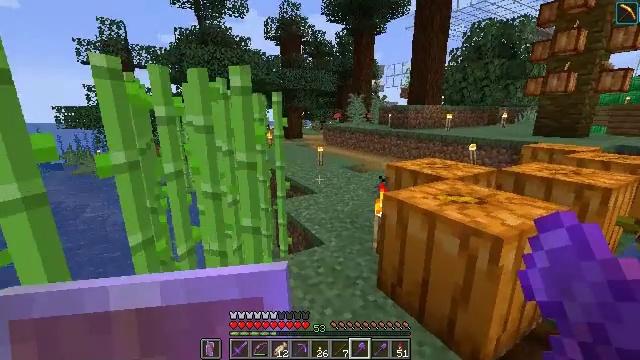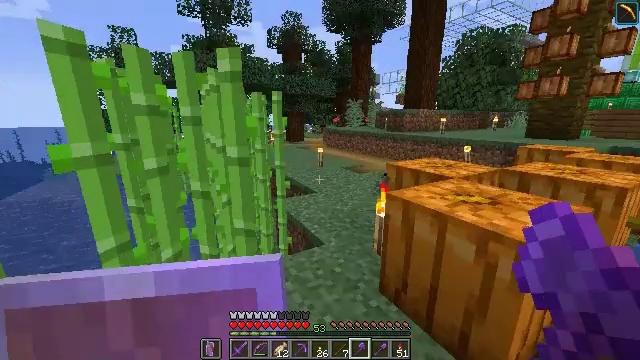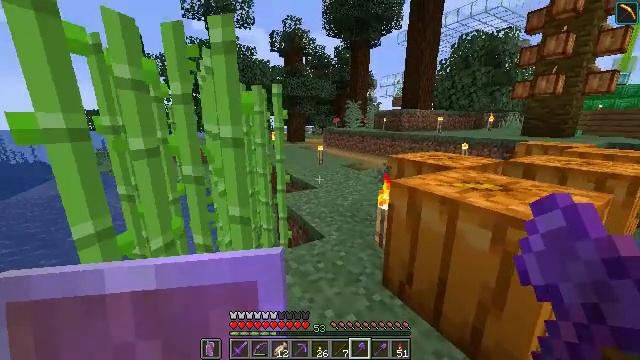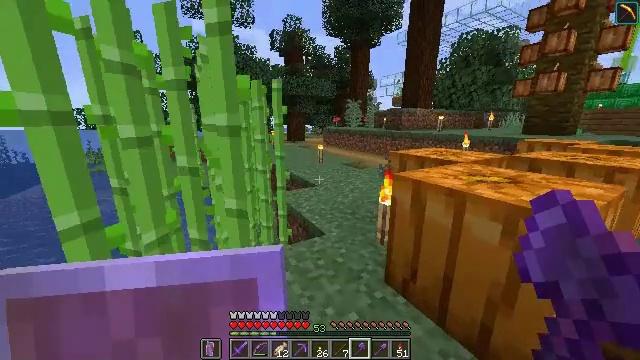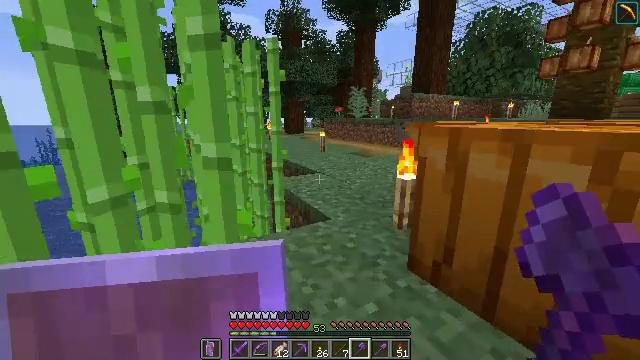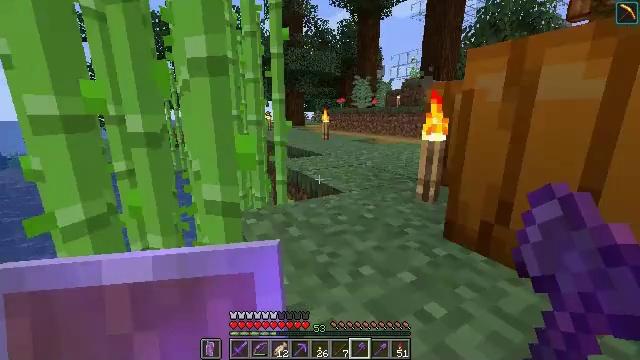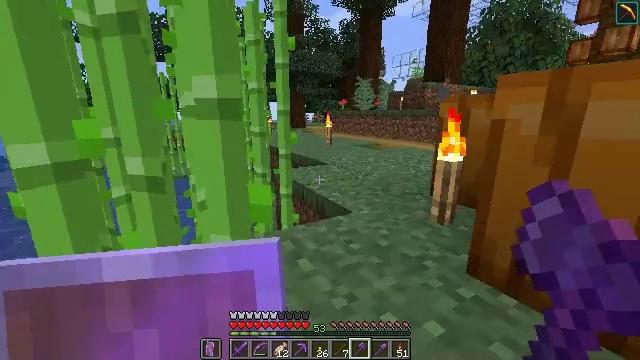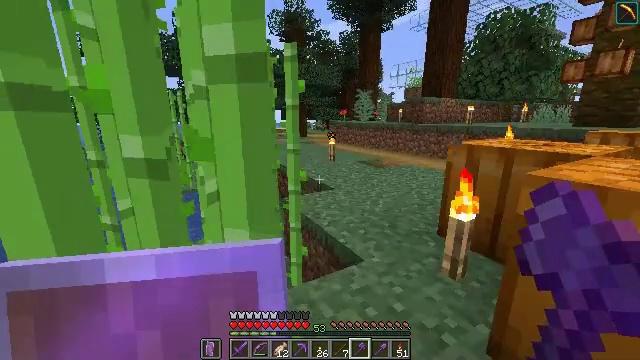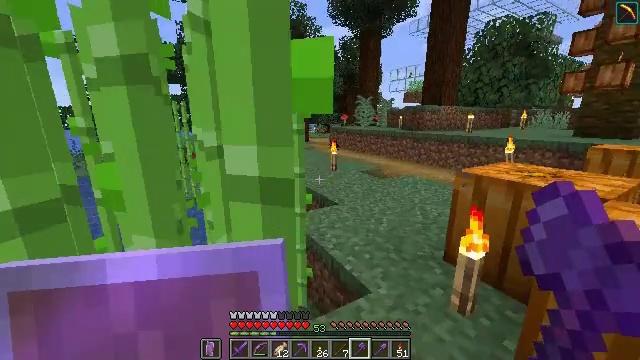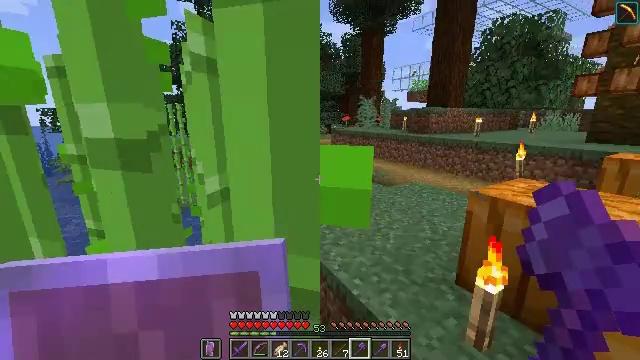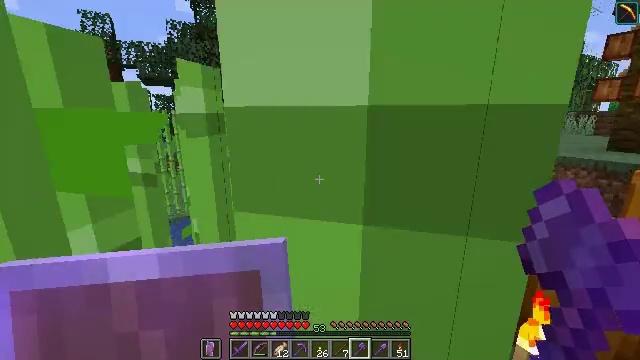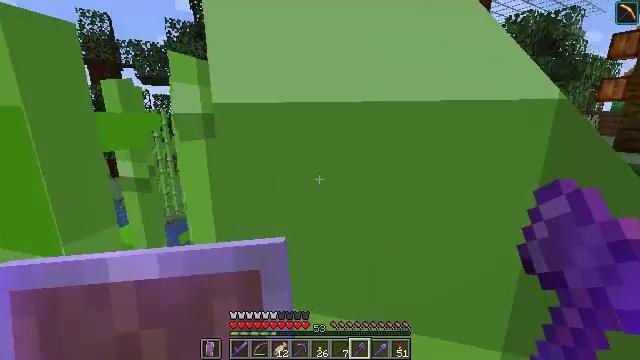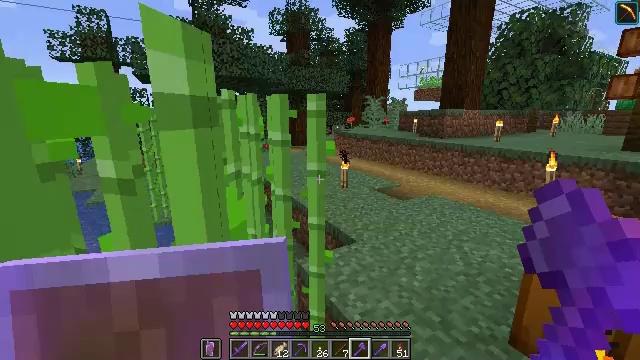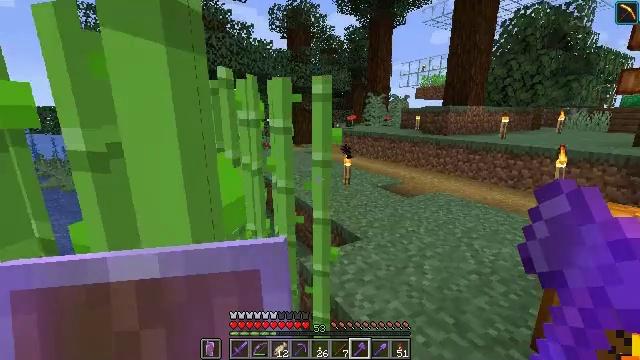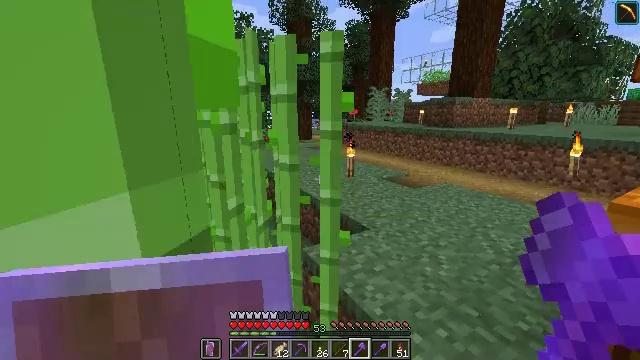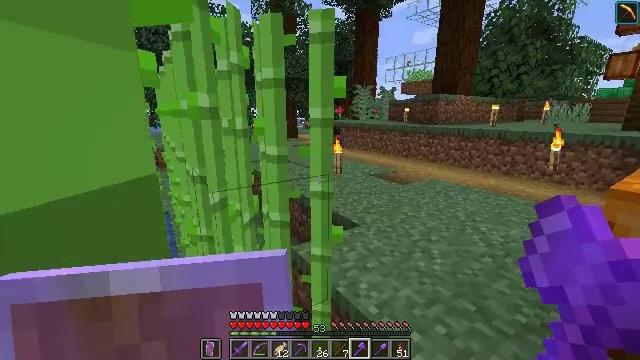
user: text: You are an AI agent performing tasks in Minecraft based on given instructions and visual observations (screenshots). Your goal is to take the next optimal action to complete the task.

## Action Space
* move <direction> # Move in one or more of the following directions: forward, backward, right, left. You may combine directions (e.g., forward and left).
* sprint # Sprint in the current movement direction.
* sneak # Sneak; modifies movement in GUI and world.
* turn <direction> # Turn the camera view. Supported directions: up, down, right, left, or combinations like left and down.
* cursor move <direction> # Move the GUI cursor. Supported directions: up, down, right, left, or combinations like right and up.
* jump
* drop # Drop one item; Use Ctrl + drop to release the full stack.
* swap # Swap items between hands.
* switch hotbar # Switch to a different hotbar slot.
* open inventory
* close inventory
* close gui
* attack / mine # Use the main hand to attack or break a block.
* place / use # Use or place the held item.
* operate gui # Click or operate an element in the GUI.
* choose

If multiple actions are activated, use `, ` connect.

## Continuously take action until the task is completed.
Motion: motion action
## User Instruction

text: Collect vines by mining them.
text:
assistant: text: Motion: move forward
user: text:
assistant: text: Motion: move forward
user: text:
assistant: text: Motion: move forward
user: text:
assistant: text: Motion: move forward
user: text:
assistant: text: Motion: move forward
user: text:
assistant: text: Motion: move forward, jump
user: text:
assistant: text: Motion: move forward, jump
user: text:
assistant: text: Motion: move forward, jump
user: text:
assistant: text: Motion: move forward
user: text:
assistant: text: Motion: move forward
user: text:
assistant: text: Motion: move forward
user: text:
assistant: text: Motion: no_op
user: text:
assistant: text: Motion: sneak
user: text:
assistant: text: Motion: sneak
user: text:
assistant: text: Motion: sneak, turn right
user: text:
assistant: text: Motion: sneak
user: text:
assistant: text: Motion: no_op
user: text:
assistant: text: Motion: no_op
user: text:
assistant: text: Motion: no_op
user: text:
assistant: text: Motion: no_op
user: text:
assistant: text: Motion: no_op
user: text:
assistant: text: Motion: no_op
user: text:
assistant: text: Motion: no_op
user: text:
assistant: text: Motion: no_op
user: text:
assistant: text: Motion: turn right
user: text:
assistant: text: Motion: move forward, turn right and down
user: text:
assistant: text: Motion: move forward, turn right
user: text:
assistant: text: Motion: move forward
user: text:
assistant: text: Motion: move forward
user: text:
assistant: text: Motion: move forward